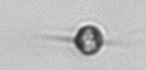
Label: Acanthoica_quattrospina